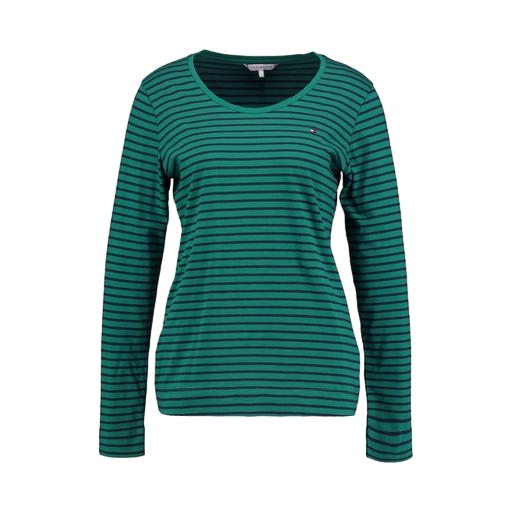
green women's striped long-sleeve t-shirt, green long-sleeve round-neck tee, blue women's striped long-sleeve t-shirt, white background